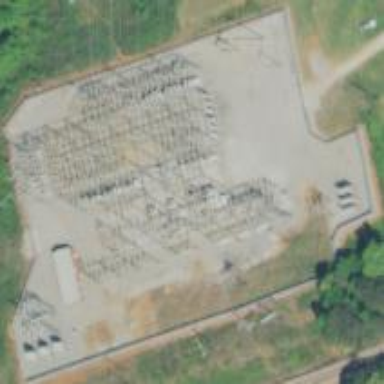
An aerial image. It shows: Fenced power substation at the transmission level.